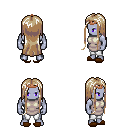
a pixel art fantasy rpg character, male body template, dark elf, purple skin, white tunic, white pants, white blonde extra-long hairstyle, bronze tiara, brown slippers, four views (front, back, left, right), 2x2 character sprite sheet, small pixel art, hard edges, no anti-aliasing